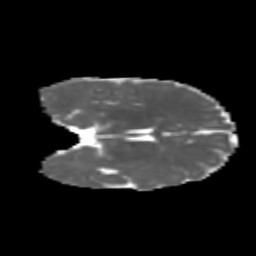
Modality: MD
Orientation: coronal
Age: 7
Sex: female
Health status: healthy